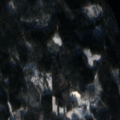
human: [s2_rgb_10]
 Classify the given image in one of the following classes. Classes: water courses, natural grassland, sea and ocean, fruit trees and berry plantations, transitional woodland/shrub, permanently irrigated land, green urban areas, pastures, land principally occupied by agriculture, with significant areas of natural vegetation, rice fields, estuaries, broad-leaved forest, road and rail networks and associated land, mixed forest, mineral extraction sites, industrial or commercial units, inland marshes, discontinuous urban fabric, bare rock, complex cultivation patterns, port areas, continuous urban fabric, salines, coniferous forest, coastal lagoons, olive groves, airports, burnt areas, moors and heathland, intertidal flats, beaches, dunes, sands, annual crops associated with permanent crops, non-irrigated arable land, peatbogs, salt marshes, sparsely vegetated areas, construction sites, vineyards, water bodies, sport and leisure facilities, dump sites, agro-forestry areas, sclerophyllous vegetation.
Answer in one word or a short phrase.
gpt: coniferous forest, mixed forest, water bodies